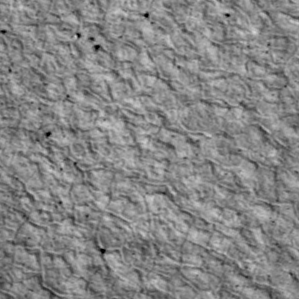
Label: non_frost